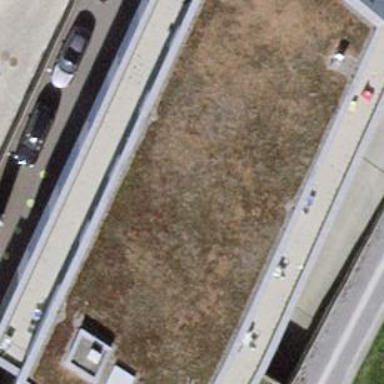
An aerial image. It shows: Office building.